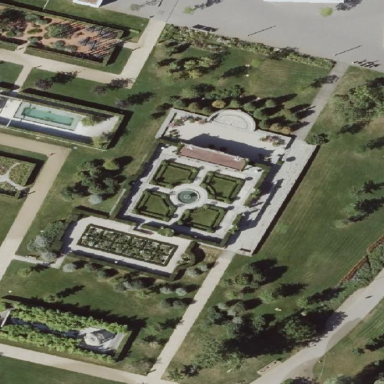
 which is type of leisure land and attraction."